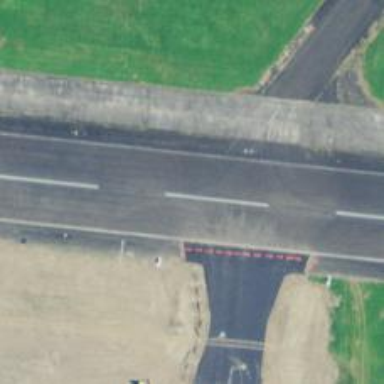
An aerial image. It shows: Image of taxiway at airport.